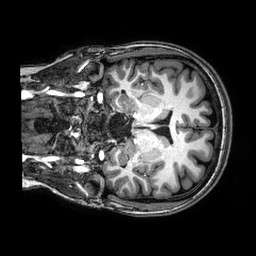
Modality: T1w
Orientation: coronal
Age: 23
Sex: female
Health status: healthy